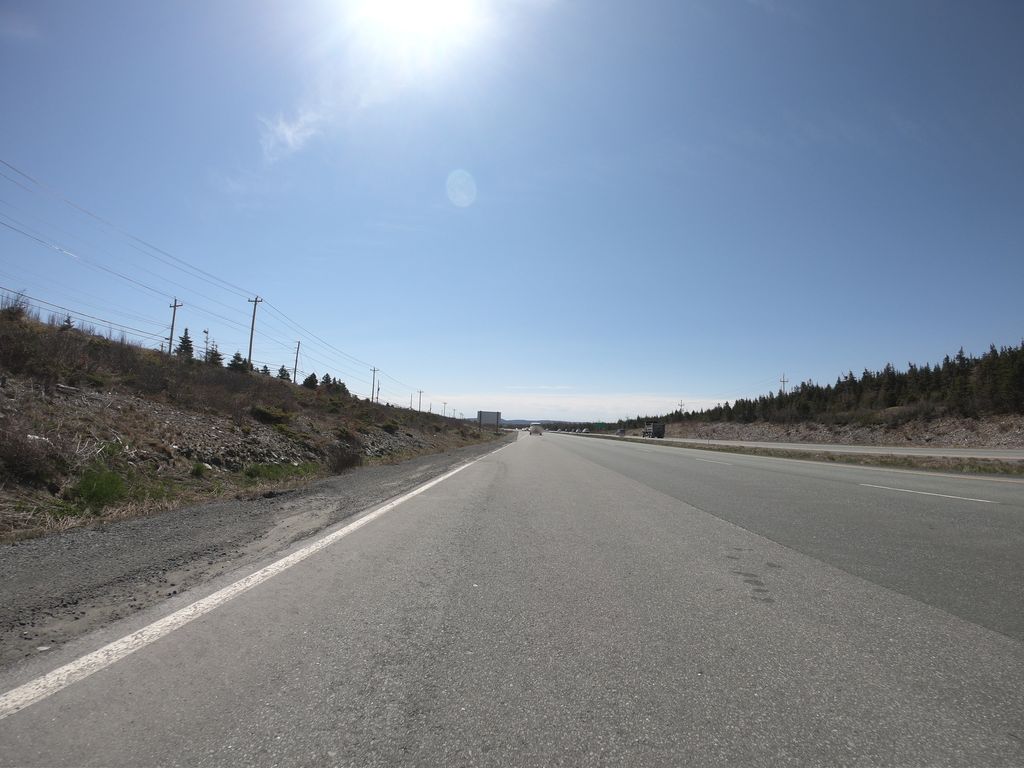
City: st_johns